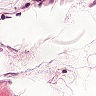
Metastatic tissue present: no